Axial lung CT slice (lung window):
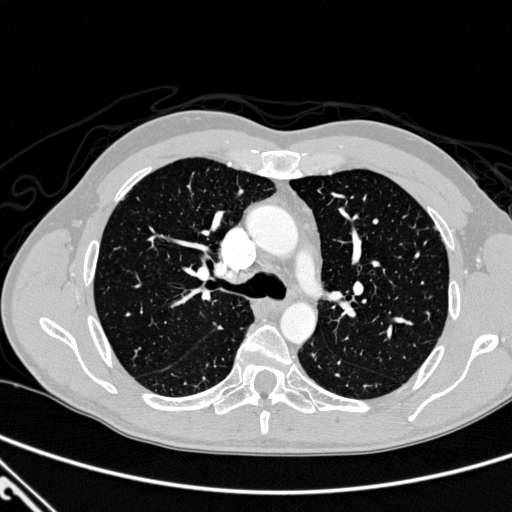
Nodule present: no